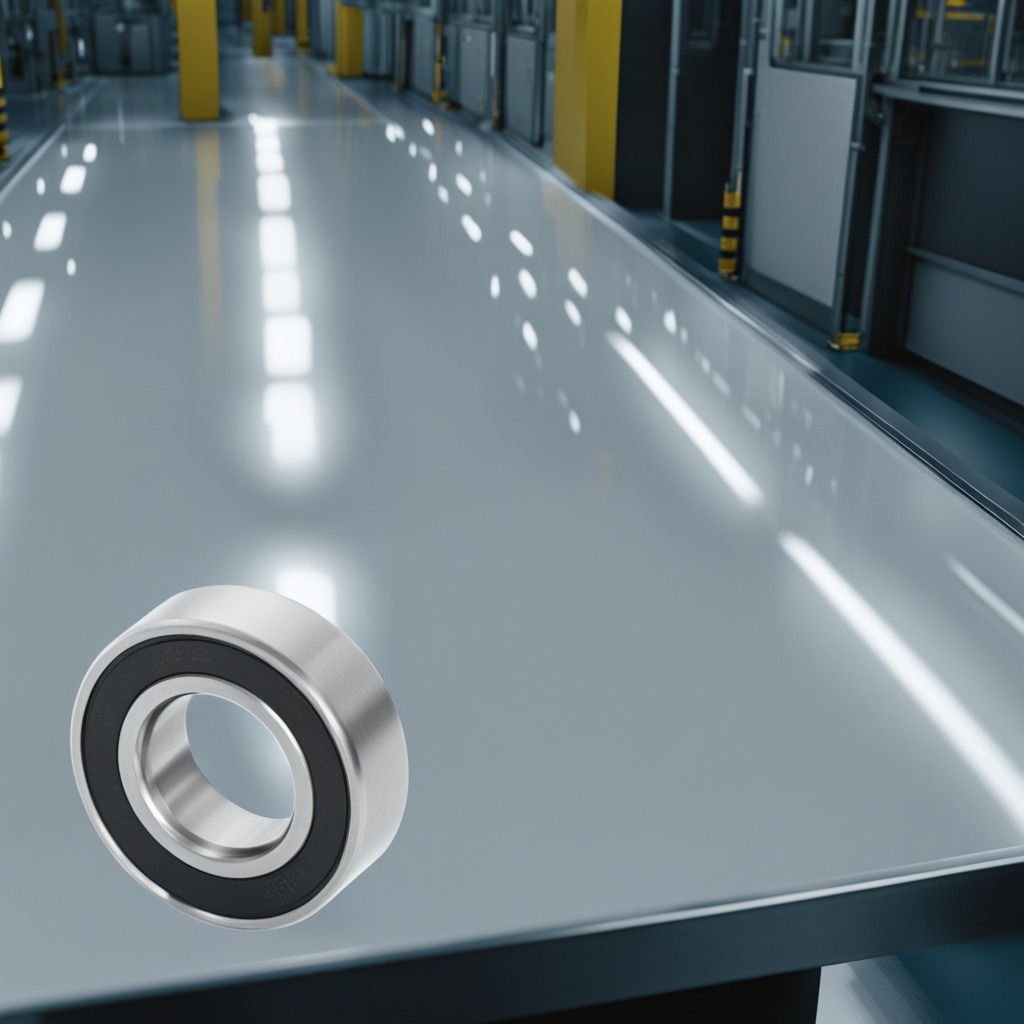
A metal ball bearing is lying on the table in the ship maintenance bay.